Question: I'm developing an app for MacOSX in Xcode

which is a screen with a group of NSTextFields selectable and editable all of them
Every time I press tab this changes from NSTextField to NSTextField in ordered way...
Now I want to remove textfield's first responder by clicking outside of any NSTextField or when I go to last NSTextField of the NSWindowController, lets call it
as far as I know there's a method called
'''
- (void)controlTextDidEndEditing:(NSNotification *)aNotification
'''
and I added there next code
'''
- (void)controlTextDidEndEditing:(NSNotification *)aNotification{
NSTextField *textField = (NSTextField *)[aNotification object];
if (textField == self.descripcionBitacoraTextField) {
[[textField window] makeFirstResponder:nil];
}
}
'''
which triggers when I finish editing any textField but when I press Tab button for finishing last NSTextField, it starts focusing my first NSTextField like an endless carrousel
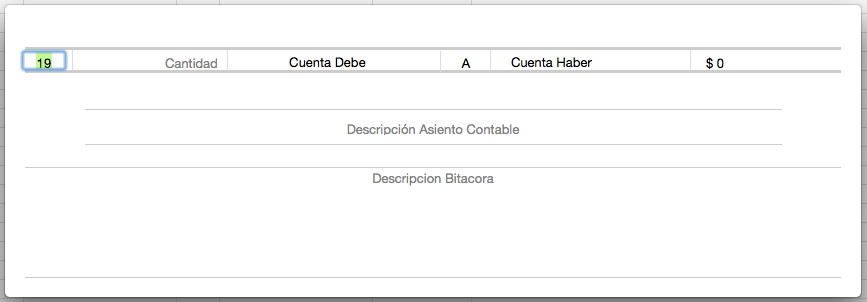
Answer: for clicking outside:
'''
-(void)mouseDown:(NSEvent *)event {
[self.window makeFirstResponder:nil];
}
'''
if you want to exit when you tab last NSTextField you can:
'''
-(BOOL)control:(NSControl *)control textView:(NSTextView *)textView doCommandBySelector:(SEL)commandSelector{
NSTextField *textField = (NSTextField *) control;
if (commandSelector == @selector(insertTab:) && (textField == self.descripcionBitacoraTextField)) {
[self.window makeFirstResponder:[[textView window]nextResponder]];
return YES;
}
else if (commandSelector == @selector(insertTab:)){
[self.window makeFirstResponder:[self.contentView viewWithTag:(textField.tag +1)]];
return YES;
}
return NO;
}
'''